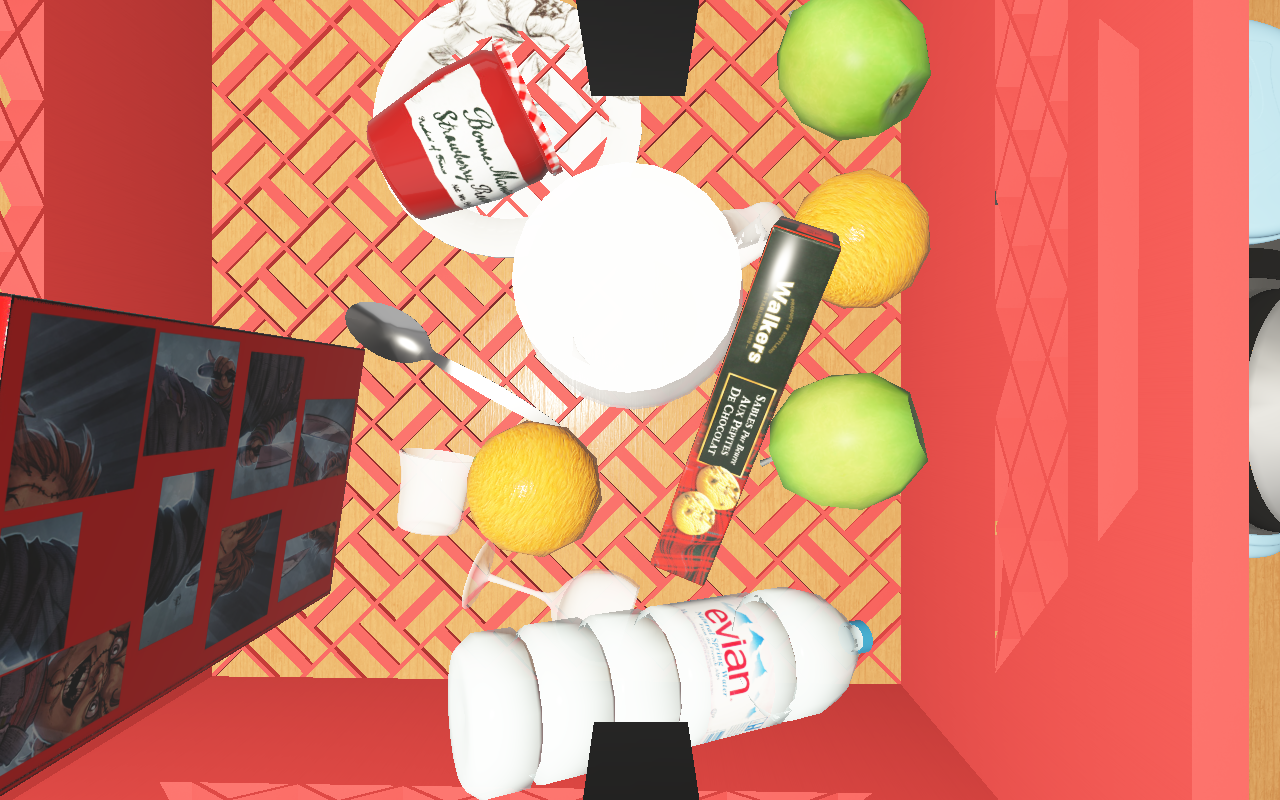
Objects in the scene:
carafe
water bottle
apple
apple
orange
orange
glass
wineglass
cereal box
biscuit box